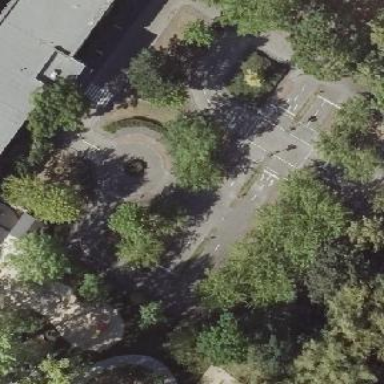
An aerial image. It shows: Traffic park.